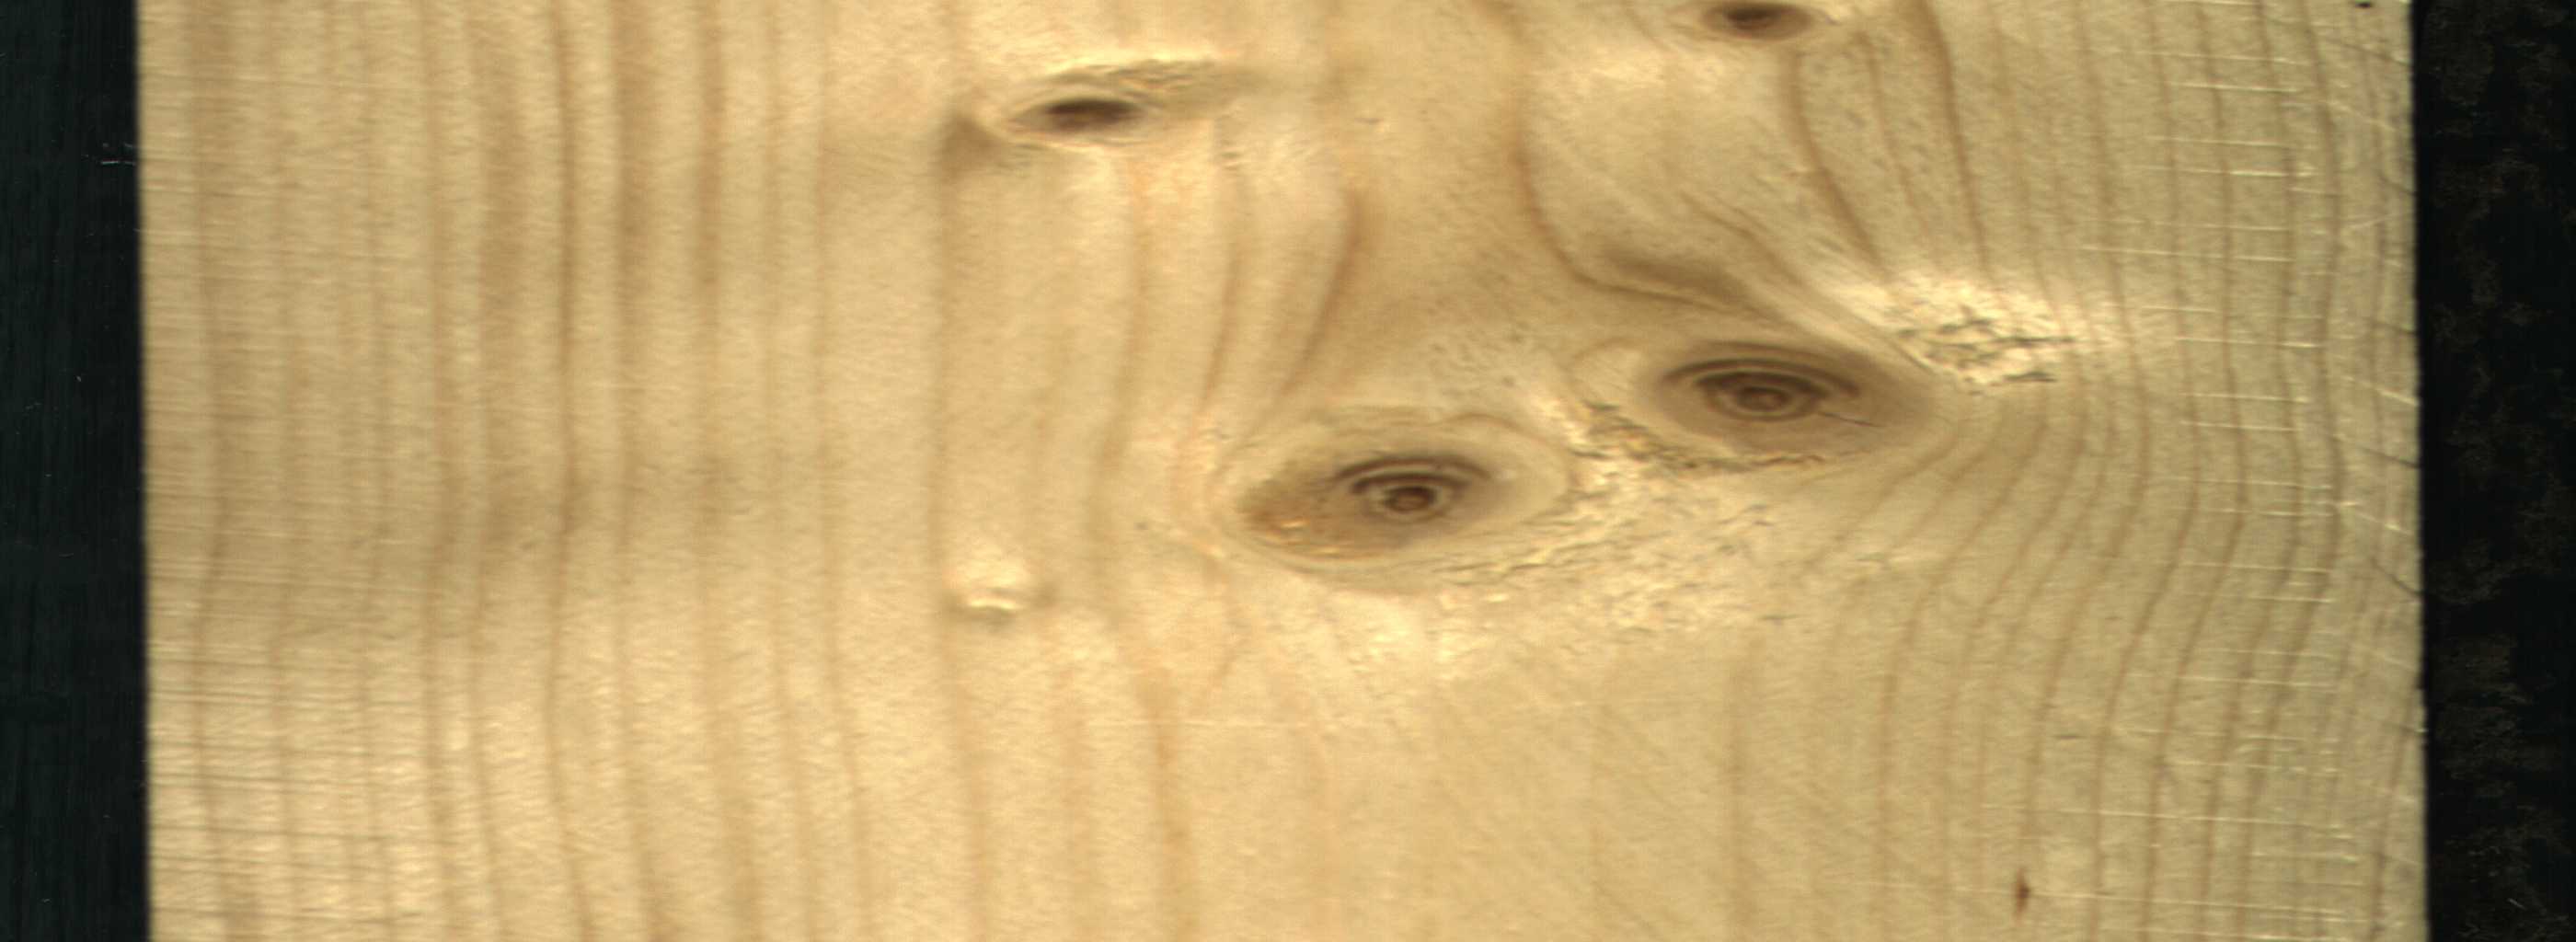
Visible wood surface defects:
knot_with_crack
knot_with_crack
Live_Knot
Live_Knot